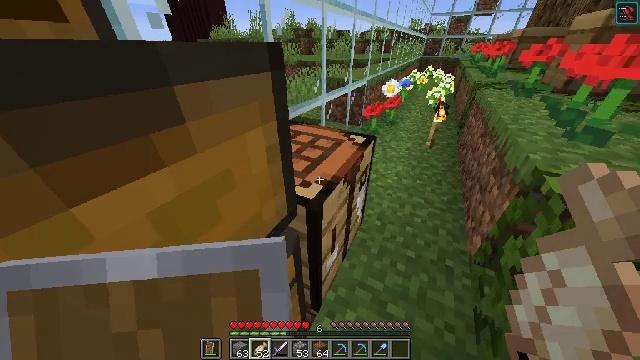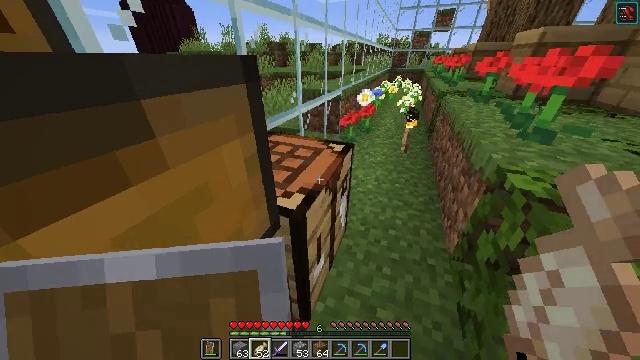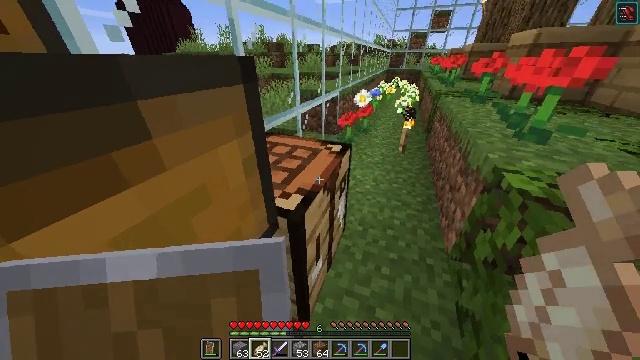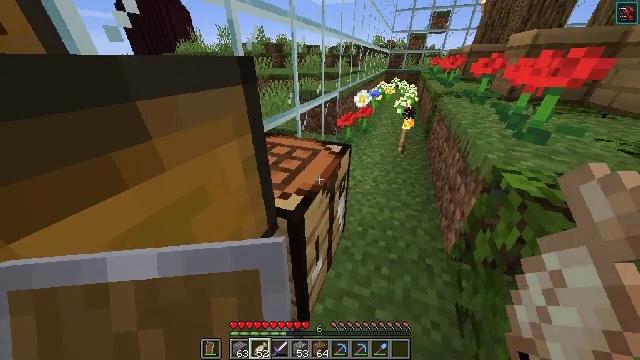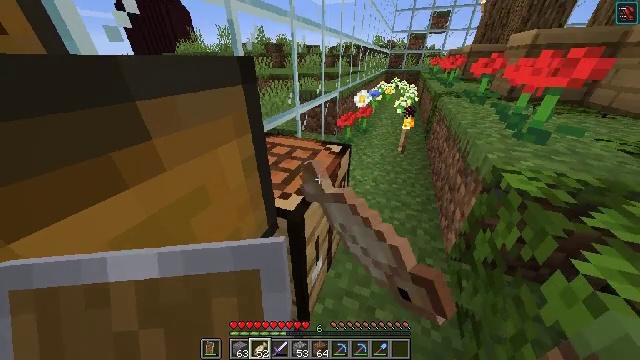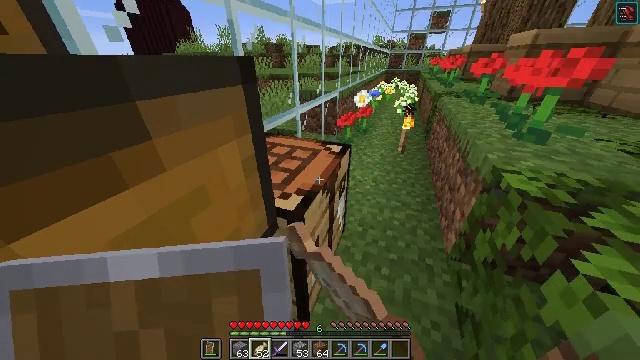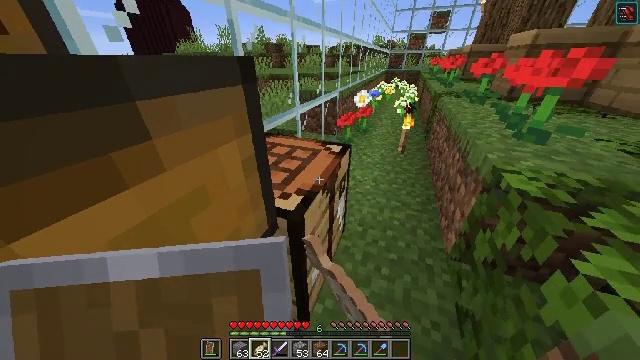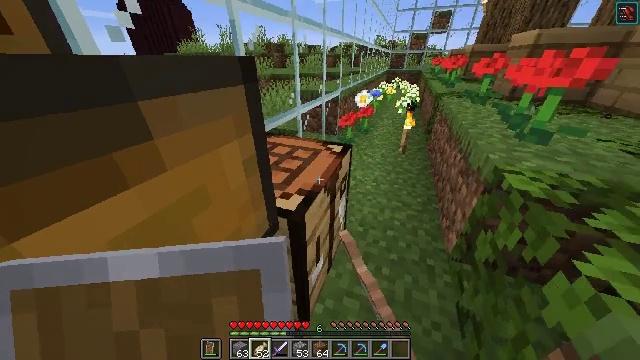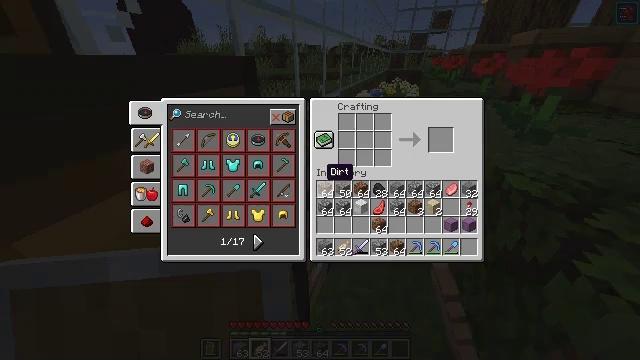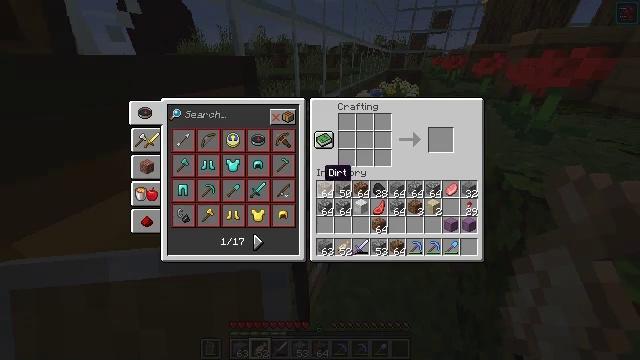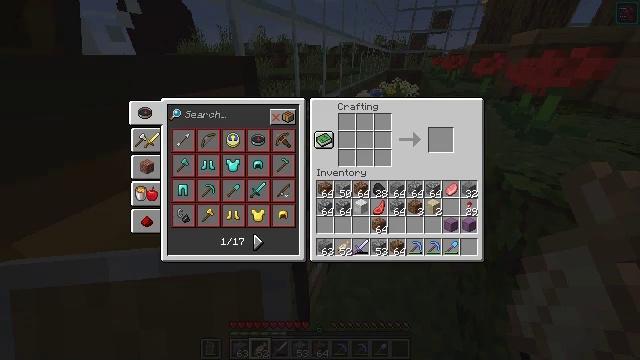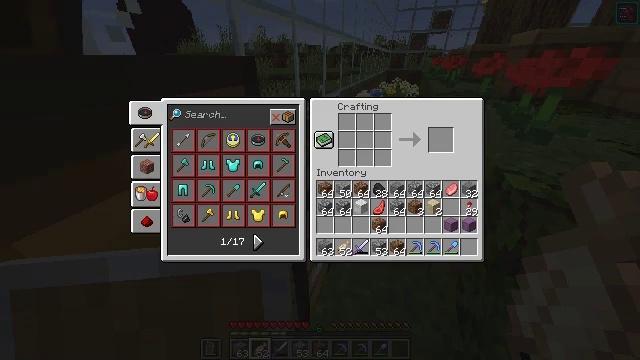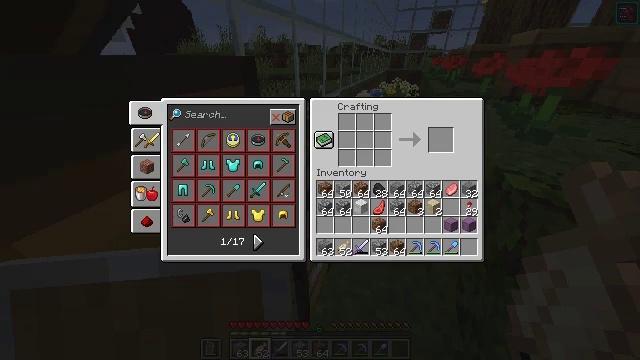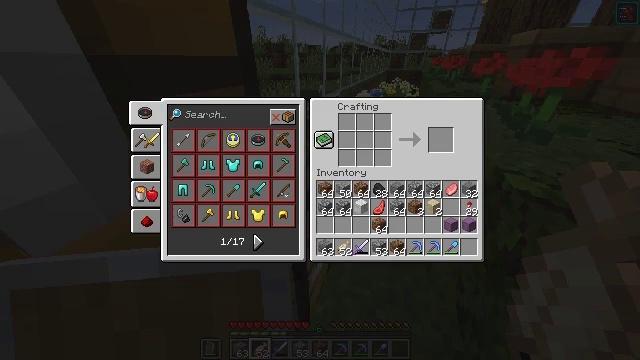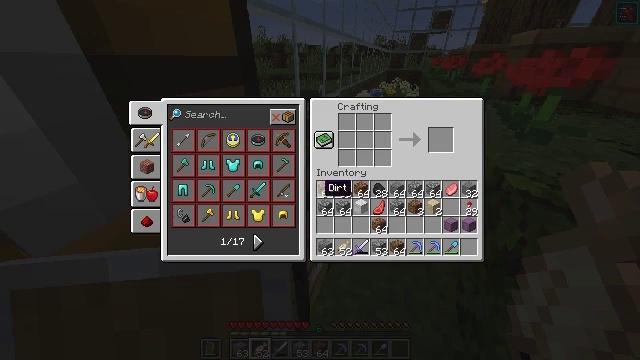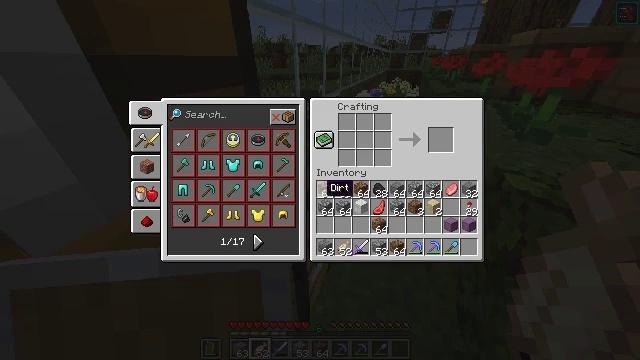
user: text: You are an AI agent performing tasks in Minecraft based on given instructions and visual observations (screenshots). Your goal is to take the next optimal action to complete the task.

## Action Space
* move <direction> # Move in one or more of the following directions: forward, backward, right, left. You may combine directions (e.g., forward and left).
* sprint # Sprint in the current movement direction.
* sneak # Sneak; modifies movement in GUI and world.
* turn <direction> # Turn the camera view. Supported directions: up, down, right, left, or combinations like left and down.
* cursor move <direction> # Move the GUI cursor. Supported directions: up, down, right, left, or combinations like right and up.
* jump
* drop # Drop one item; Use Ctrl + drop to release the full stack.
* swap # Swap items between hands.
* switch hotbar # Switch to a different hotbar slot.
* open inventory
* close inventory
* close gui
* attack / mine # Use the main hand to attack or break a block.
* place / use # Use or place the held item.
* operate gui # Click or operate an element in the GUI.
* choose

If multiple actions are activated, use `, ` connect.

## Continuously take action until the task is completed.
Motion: motion action
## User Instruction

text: At the crafting table, create stone brick slabs.
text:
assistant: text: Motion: turn right and up
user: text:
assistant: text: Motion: no_op
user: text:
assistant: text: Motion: use / place
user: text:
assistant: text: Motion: use / place
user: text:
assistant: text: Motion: use / place
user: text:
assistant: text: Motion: no_op
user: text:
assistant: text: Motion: no_op
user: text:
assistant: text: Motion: no_op
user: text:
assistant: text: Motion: no_op
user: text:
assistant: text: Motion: cursor move up
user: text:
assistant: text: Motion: no_op
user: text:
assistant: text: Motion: no_op
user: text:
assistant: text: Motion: cursor move down
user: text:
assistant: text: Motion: cursor move down
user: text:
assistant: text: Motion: no_op
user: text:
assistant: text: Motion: no_op
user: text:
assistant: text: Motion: no_op
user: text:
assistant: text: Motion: no_op
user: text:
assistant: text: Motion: no_op
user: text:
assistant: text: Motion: cursor move down
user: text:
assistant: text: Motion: cursor move down
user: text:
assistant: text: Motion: no_op
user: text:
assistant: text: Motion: no_op
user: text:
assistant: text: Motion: no_op
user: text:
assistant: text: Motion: cursor move left
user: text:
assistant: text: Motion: no_op
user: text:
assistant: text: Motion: no_op
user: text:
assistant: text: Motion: no_op
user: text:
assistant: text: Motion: choose
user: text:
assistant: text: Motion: choose